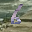
Label: 6